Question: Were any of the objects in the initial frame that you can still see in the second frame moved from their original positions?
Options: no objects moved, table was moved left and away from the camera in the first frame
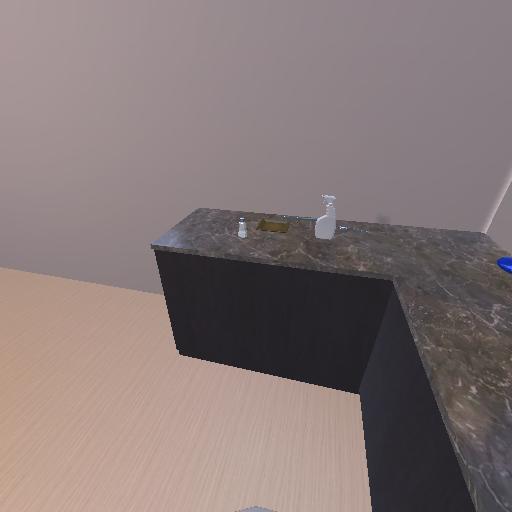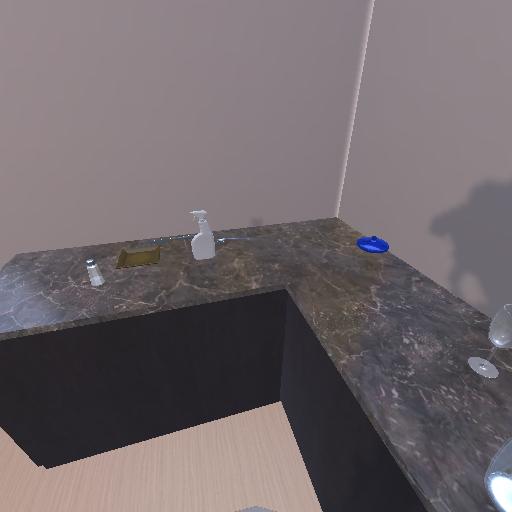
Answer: no objects moved